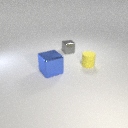
large blue metal cube in front of small yellow rubber cylinder